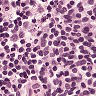
Metastatic tissue present: no